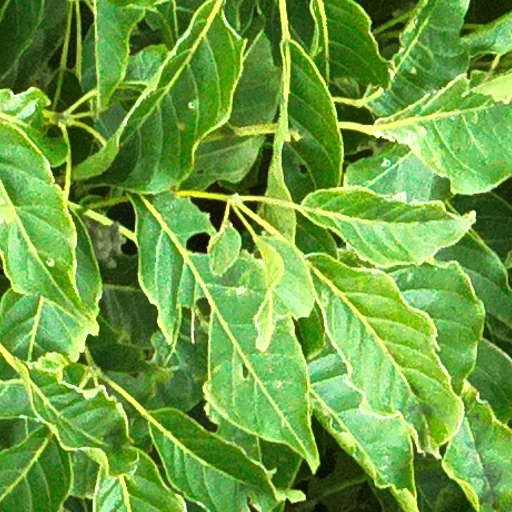
Species: Handroanthus guayacan
GBIF accepted scientific name: Handroanthus guayacan
Crown area (m\u00b2): 145.111